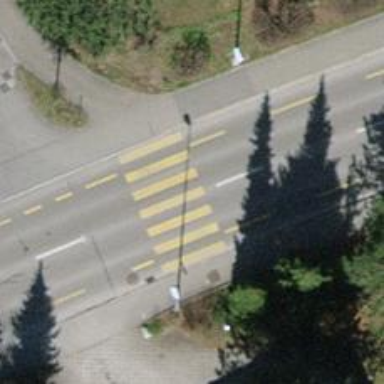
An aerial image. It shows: Zebra crossing on the road.